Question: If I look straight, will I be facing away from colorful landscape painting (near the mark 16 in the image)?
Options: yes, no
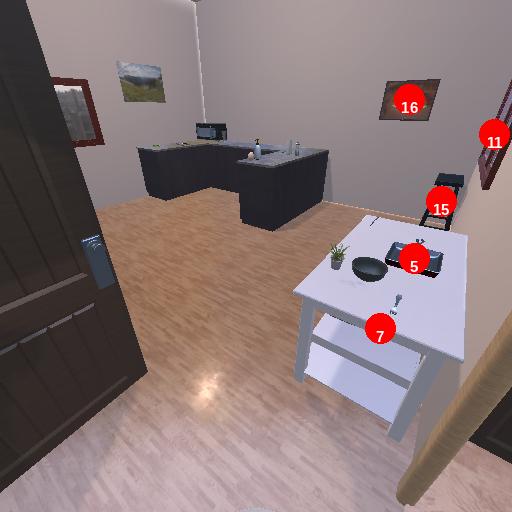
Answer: yes